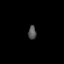
Tissue: skin
Cell type: Epithelial cells
Senescence score: 0.2718
Nuclear area (px): 108
Mean DAPI intensity: 83.444